Question: How can I change the color (that dark blue) in IntelliJ Idea to External libraries background?
I tried to find that out in Settings -Editor - Color & Fonts but I didn't find out the background color of External Libraries...

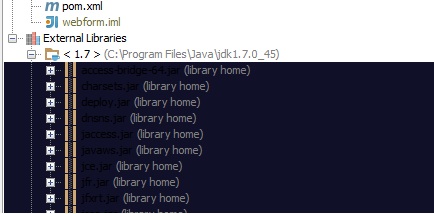
Answer: Go to Preferences -> File Colors. You will see various file scopes defined there. By default, there are only two - "Non-Project Files" and "Tests".
You'll need to change the colors for the non-project files scope. Also make sure to check any custom-defined scopes.
---
NOTE: Your screenshot makes me think that it is a mixture between the Normal and Darcula themes provided by IDEA. Have you been switching between them? Fully applying the changes needs a restart, and the IDE looks weird until you do. If that is the case, try restarting the IDE first to see if it fixes the problem.